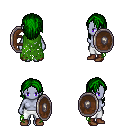
a pixel art fantasy rpg character, female body template, dark elf, purple skin, green tattered cape, white pants, green long hairstyle, brown shoes, shield, four views (front, back, left, right), 2x2 character sprite sheet, small pixel art, hard edges, no anti-aliasing